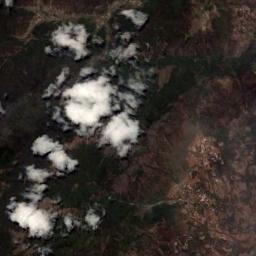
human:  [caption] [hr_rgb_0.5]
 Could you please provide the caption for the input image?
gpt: The white cloud is above bare land .

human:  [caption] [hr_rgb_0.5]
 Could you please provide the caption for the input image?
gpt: A thin cloud floated over the neat farmland .

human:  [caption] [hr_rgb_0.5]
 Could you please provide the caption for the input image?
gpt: The cumulus clouds are located above the land covered by some vegetation and some villages are on the land .

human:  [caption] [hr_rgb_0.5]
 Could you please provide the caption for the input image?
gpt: White clouds on the mountain .

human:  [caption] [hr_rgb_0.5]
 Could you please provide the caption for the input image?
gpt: There are a few pieces of white clouds .